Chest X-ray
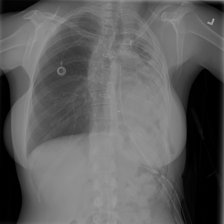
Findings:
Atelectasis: negative
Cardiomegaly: negative
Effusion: negative
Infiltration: negative
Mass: negative
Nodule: negative
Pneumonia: negative
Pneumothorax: negative
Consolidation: negative
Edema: negative
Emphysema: negative
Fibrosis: negative
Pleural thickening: negative
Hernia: negative